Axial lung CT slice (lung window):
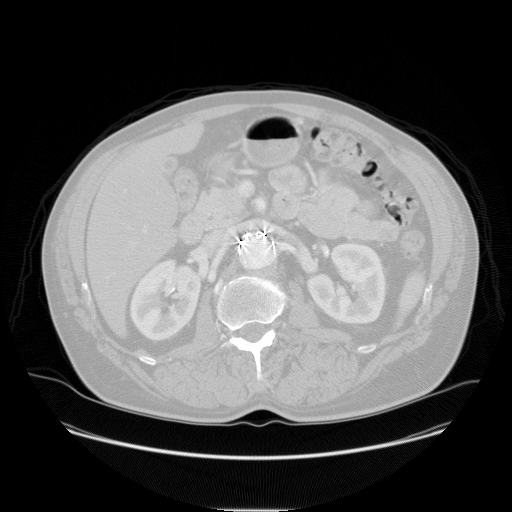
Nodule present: no